Question: I code a style for a HTML dropdown element, it works excellent on FF and Safari but does not on Chrome and IE.
Here i attached image and style code:

'''
.select_box {
background-color: transparent;
background-image: url(images/input_smal.png);
background-repeat: no-repeat;
border: none;
color: #FFFFFF;
font-family: Verdana, Arial, Helvetica, sans-serif;
font-size: 14px;
height: 33px;
padding: 6px 15px 5px;
width: 292px;
}
'''
HTML code is:
'''
<!DOCTYPE html PUBLIC "-//W3C//DTD XHTML 1.0 Transitional//EN" "http://www.w3.org/TR/xhtml1/DTD/xhtml1-transitional.dtd">
<html xmlns="http://www.w3.org/1999/xhtml">
<head>
<meta http-equiv="Content-Type" content="text/html; charset=utf-8" />
<title>Muhammad Sajid</title>
<link href="style.css" rel="stylesheet" type="text/css" />
</head>
<body>
<table width="100%" border="0" align="left" cellpadding="0" cellspacing="15">
<tr>
<td nowrap="nowrap">Status</td>
<td><select class="select_box" id="status" name="status">
<option >Open</option>
<option >Pending</option>
<option >In Progress</option>
<option selected="selected">Closed</option>
</select>
</td>
</tr>
</table>
</body>
</html>
'''
I am sure the problem arising due to:
properties but I could not fix them....!
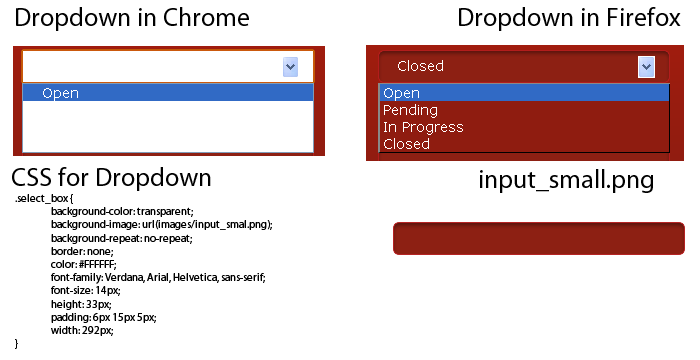
Answer: I think your problem in Google Chrome has to do with a bug in version 2.0, but it's solved in 3.0. Here you have a topic about this with link to the bugs:
<URL>
About IE, are you using IE 7 or lower? If so, 'transparent' background is not supported in them. You should apply the same background color than the parent specifically to IE7 and lower (for example with a hack).